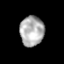
Tissue: prostate
Cell type: T cells
Senescence score: 0.3381
Nuclear area (px): 698
Mean DAPI intensity: 177.192